Question: This is what I currently have:
<URL>
HTML:
'''
<body>
<div class="dropdown">
<button class="dropbtn">Language</button>
<div class="dropdown-content">
<a href="#" id="fr">Francais</a>
<a href="#" id="es">Espanol</a>
<a href="#" id="en">English</a>
</div>
</div>
</body>
'''
CSS:
'''
.dropbtn {
background-color: transparent;
background-image: url("https://www.acadaslate.com/App_Themes/Default/images/glyphicon-triangle-bottom.png");
background-repeat: no-repeat;
background-position: right center;
color: black;
border: none;
cursor: pointer;
white-space: pre;
font-size: 1.5vh;
}
.dropdown {
position: absolute;
display: inline-block;
top: 5%;
right: 50%;
margin: 0 0;
}
.dropdown-content {
display: none;
position: absolute;
background-color: white;
width: 350px;
box-shadow: 0px 8px 16px 0px rgba(0,0,0,0.2);
}
.dropdown-content a {
color: black;
padding: 12px 16px;
text-decoration: none;
display: inline-block;
float: left;
}
.dropdown-content a:hover {
background-color: #f1f1f1
/* branco mais escuro quando passa o mouse por cima */
}
.dropdown:hover .dropdown-content {
display: inline-block;
}
.dropdown:hover .dropbtn {
/* se quiser que fique de outra cor quando passa o mouse por cima... */
background-color: transparent;
}
'''
This is what I'm trying to get:

I feel like I need to change a line in my CSS in order to have it, but I don't know what. :(
I have been searching , but without success. Perhaps someone knows.
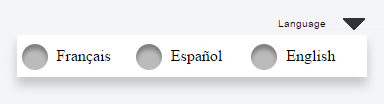
Answer: simple... add 'margin-left:-284px;' to .dropdown-content